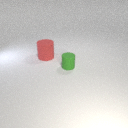
small green rubber cylinder to the right of large red rubber cylinder